Field crop: maize
Growth stage: 2
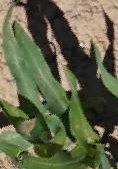
Species: maize